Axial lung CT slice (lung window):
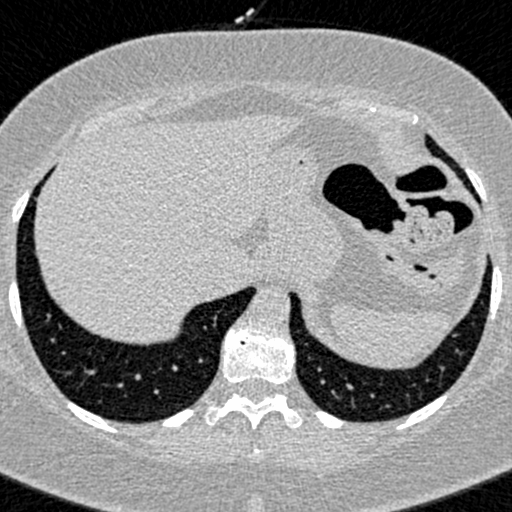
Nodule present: no